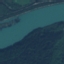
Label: River